Field crop: maize
Growth stage: 1
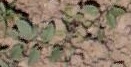
Species: convolvulus